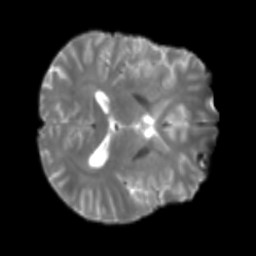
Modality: T2w
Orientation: axial
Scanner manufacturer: siemens
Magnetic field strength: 3 T
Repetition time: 4 s
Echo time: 0.0594 s